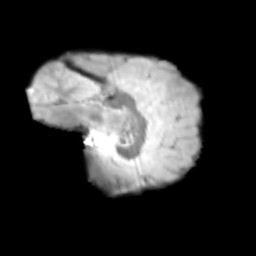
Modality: T2w
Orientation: sagittal
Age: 11
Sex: male
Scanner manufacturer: siemens
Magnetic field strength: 3 T
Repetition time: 3.8 s
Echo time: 0.07 s